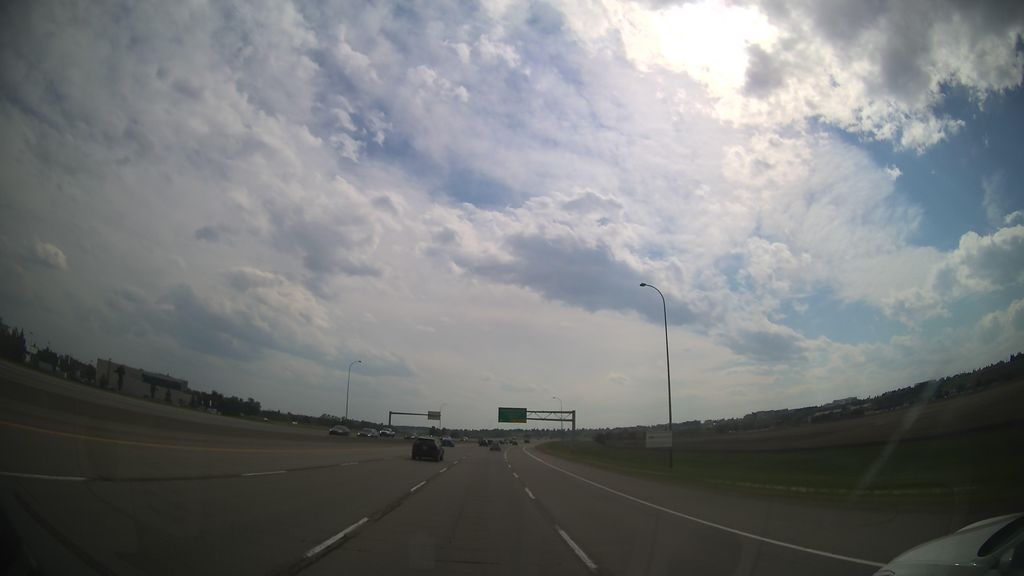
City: calgary